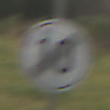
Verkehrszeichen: EndeGeschwindigkeit10
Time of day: MorningAfternoon
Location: Outdoor (Nature)
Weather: Overcast
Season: NotSpecified
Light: Natural